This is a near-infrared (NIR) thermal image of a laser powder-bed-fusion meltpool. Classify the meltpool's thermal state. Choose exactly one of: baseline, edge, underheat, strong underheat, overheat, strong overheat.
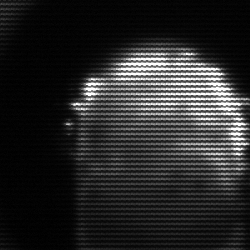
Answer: baseline